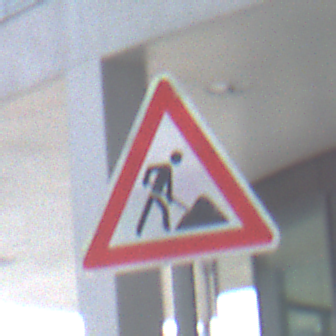
Verkehrszeichen: Arbeitsstelle
Umgebung: Outdoor, Urban
Tageszeit: MorningAfternoon
Wetter: PartlyCloudy
Licht: Natural
Jahreszeit: NotSpecified
Kontrast: HighContrast